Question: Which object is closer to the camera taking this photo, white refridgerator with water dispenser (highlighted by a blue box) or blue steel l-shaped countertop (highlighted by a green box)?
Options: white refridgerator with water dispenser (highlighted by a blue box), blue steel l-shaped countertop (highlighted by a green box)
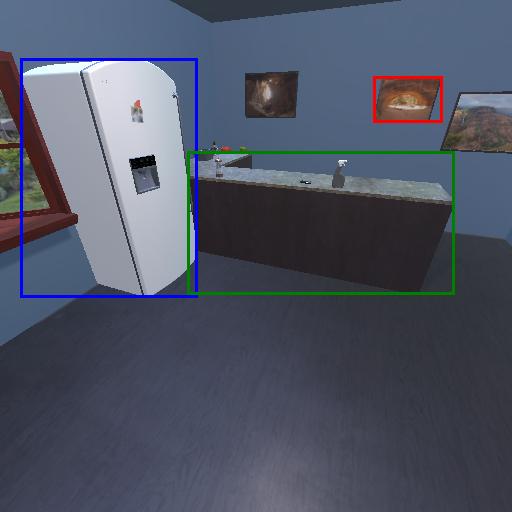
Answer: white refridgerator with water dispenser (highlighted by a blue box)